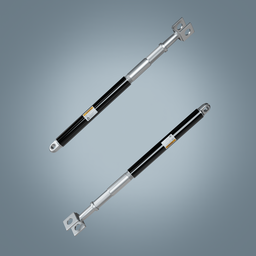
Label: mechanical